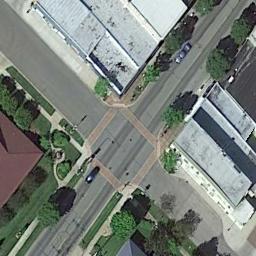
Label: intersection